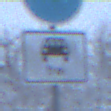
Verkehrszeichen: MehrfachbesetzePersonenkraftwagenFrei
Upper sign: Busssonderstreifen
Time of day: Midday
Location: Outdoor (Nature)
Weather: Overcast
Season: Winter
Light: Natural